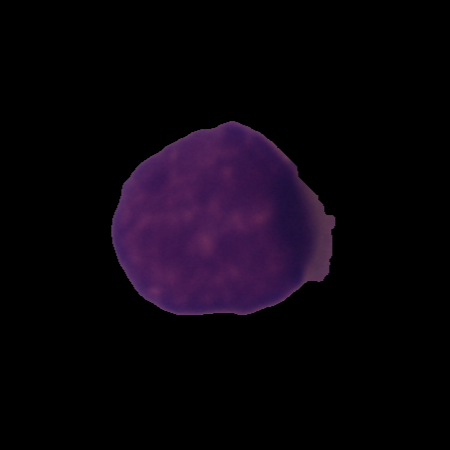
Label: cancer